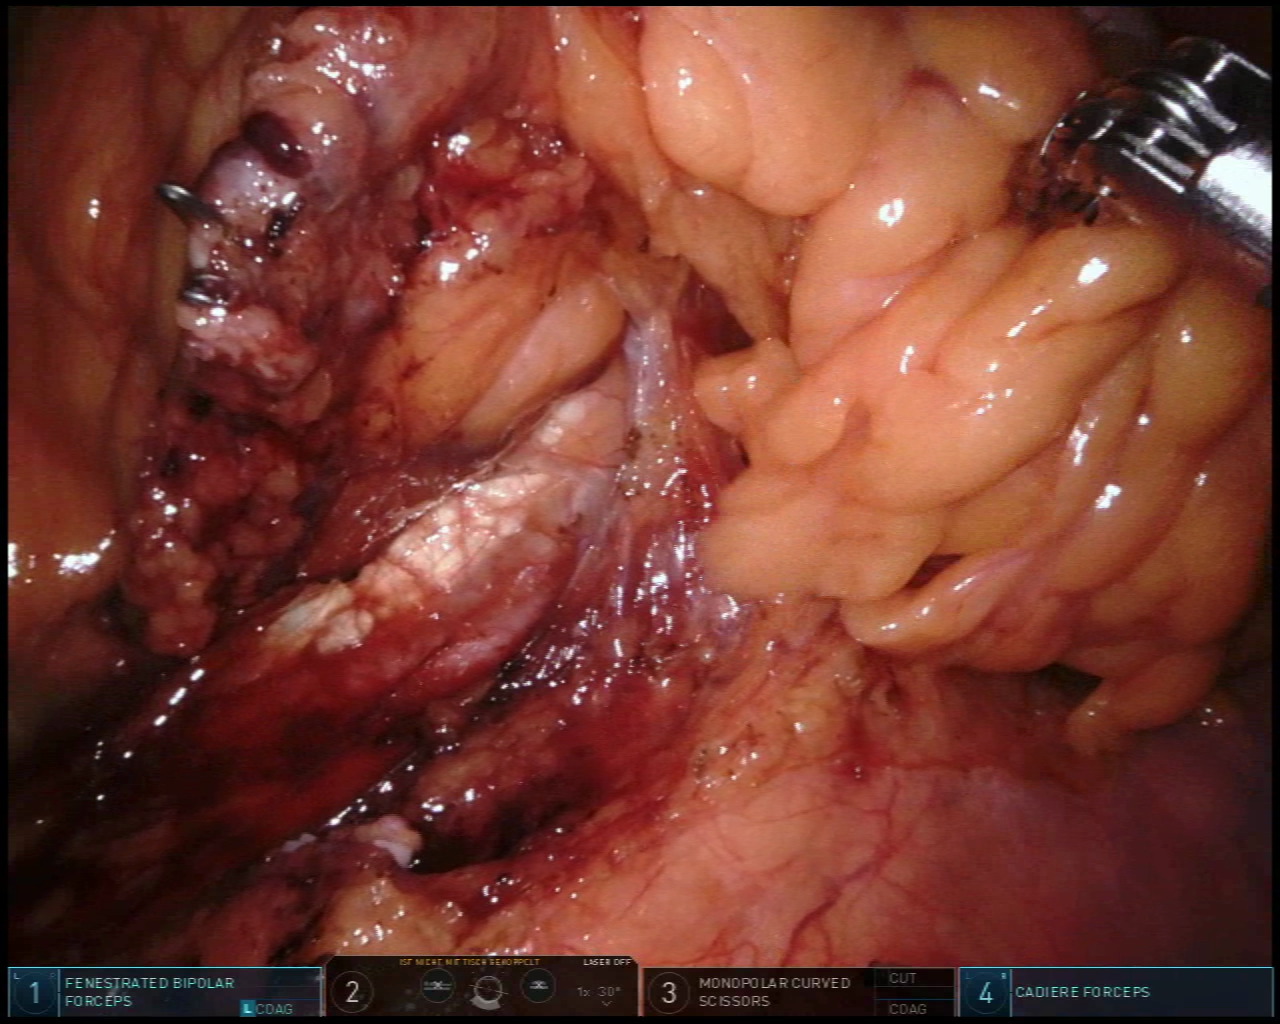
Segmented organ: ureter
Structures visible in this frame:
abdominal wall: no
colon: no
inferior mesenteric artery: no
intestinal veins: no
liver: no
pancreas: no
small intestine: no
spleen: no
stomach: no
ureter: yes
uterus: no
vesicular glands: no